Question: I have a question about decimal numbers. I need to convert my numbers to decimal but I couldn't get what I exactly want.

What I want is:
-
---
- First of all I searched in here and found some solutions to change my numbers :'''
function number_format(string,decimals=2,decimal=',',thousands='.',pre='R$ ',pos=' Reais'){
var numbers = string.toString().match(/\d+/g).join([]);
numbers = numbers.padStart(decimals+1, "0");
var splitNumbers = numbers.split("").reverse();
var mask = '';
splitNumbers.forEach(function(d,i){
if (i == decimals) { mask = decimal + mask; }
if (i>(decimals+1) && ((i-2)%(decimals+1))==0) { mask = thousands + mask; }
mask = d + mask;
});
return pre + mask + pos;
}
var element = document.getElementById("format");
var money= number_format("130000",2,',','.');
element.innerHTML = money;
'''
This code above gave me 20.911,56 but it didn't give me 130,000. Instead it is 1,300,00.What should I do? Can't I have them on the same time?
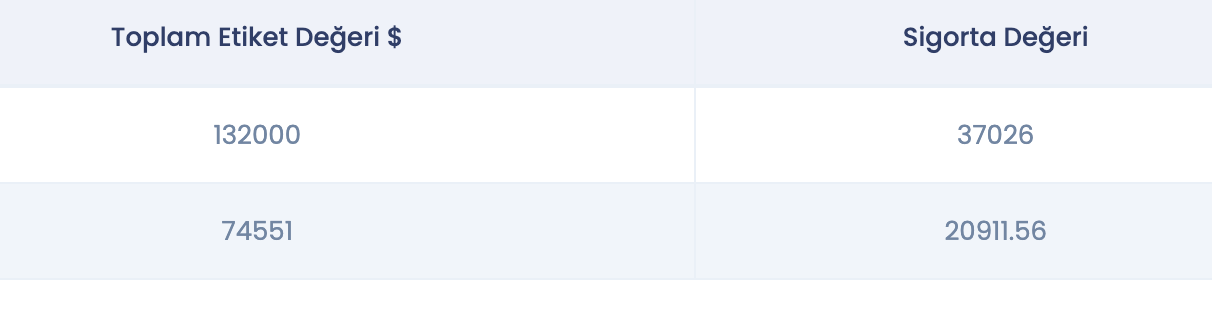
Answer: Just use <URL> as follows:
'''
const formatter = new Intl.NumberFormat('en');
console.log(formatter.format(130000)); // 130,000
console.log(formatter.format(20911.56)); // 20,911.56
'''